Question: I have an aesthetic piece of functionality I am trying to create.
The "look" is a box, which has lots of moving about borders when the box is hovered over. This is the design graphic:

The solution I have is that '.on('mousemove')' a new div with a border is created. The new div, '.created-x', has a 'top' and 'left' position randomly positions between '-10' and '10'. The box fades in and after 500 milliseconds it is faded out and subsequently destroyed.
It's OK/getting there.
Here is a JSFiddle: <URL>
But I am having the following issues:
### 1. When the cursor is static over the box, mousemove doesn't trigger. I need it to keep triggering whenever the cursor is over the box, regardless of movement.
I'm triggering the effects as such:
'''
$(".box .inner").on("mousemove", function () {
'''
### 2. Too many boxes
Because it generates on every mousemove, it created a bordered box for every pixel moved. Obviously it's overkill. In the graphic above you can see there are only about 6 boxes maximum. Mine is a lot heavier.
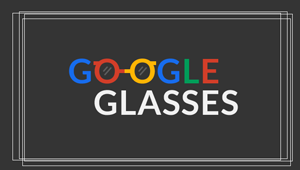
Answer: <URL>
The problem was that the effect should be executed independently of 'mousemove', while hovering a box. So, instead of placing the effect code on 'mousemove', I've placed it on a 'setInterval' inside the 'mouseenter'. Make sure that the code inside the 'setInterval' can't directly access the 'mouseenter''s 'this' due to scope change, so an auxiliar variable is needed to work (thanks to closure).
Additionally, when the user leaves the box, the effect should be stopped. So, on 'mouseleave', we should 'clearInterval'. But, sometimes, the events don't occur properly: it may happen to have two 'mouseenter' in a box without a 'mouseleave', leading to an infinite running effect. To resolve that, we should also 'clearInterval' before we call the next 'setInterval', so we guarantee that the old one won't run for ever.
Finally, to have specify how many borders the effect has, you could have a configured value - let's say, '6' - stored on a variable - let's call it 'maxBorderCount'. Then, you can work with the interval set on 'setInterval'. If you create a border on every '100' milliseconds, and fade them down after '500' milliseconds, you'll have a maximum of '5' borders being shown. In other words, if you create a border on every '100' milliseconds, and fade them down after '100 * maxBorderCount', you'll have a maximum of 'maxBorderCount' borders bein shown.
Please, see the <URL>:
'''
$(document).ready(function () {
var counter = 0;
var maxBorderCount = 6;
var borderInterval = undefined;
$(".box .inner").on("mouseenter", function () {
clearInterval(borderInterval);
var superThis = this;
borderInterval = setInterval(function() {
// Generate top and left position;
var randomTop = Math.floor(Math.random() * 21) - 10;
randomTop = randomTop + 'px';
var randomLeft = Math.floor(Math.random() * 21) - 10;
randomLeft = randomLeft + 'px';
// Create unique id
counter++;
var current = "created-" + counter;
// Create the div (max of ten)
$(superThis).append("<div id='" + current + "' style='display:none;border:1px solid #fff;width:100%;min-height:170px;position:absolute;top:" + randomTop + ";left:" + randomLeft + ";'></div>");
$('#' + current).fadeIn('fast');
// Destroy the div after a set time
setTimeout(function () {
// destroy
$('#' + current).fadeOut('fast');
$('#' + current).remove();
}, 100 * maxBorderCount);
}, 100);
}).on("mouseleave", function() {
clearInterval(borderInterval);
});
});
'''